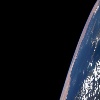
Label: space